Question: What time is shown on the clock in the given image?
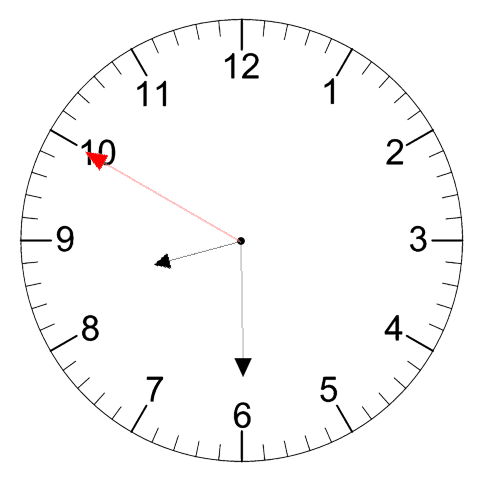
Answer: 08:29:50